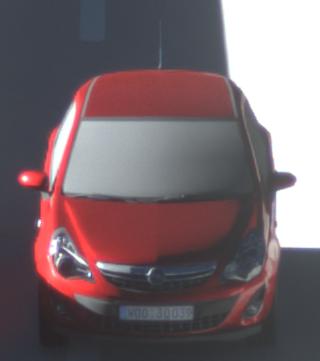
Make: Opel
Model: Corsa 1.2
Detailed model: Corsa (D)
Model produced from: 2011/01
Model produced until: 2014/08
Doors: 3
Color: red
Road condition: dry road
Daytime: morning or afternoon
Contrast: high contrast